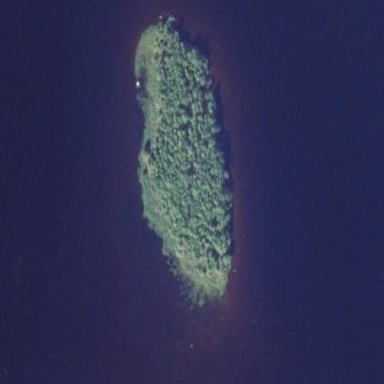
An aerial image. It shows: Image showing island.